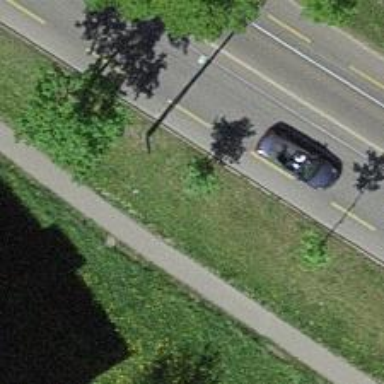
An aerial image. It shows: Avenue lined with trees.